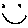
Label: smiley face